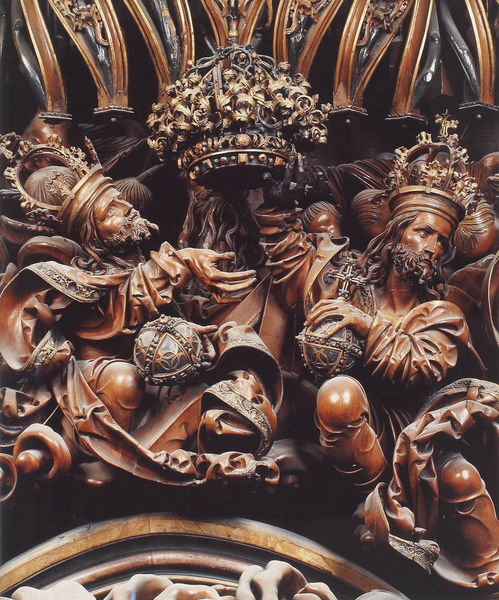
Titel: Hochaltar aus der Abteikirche Zwettl in Niederösterreich
Standort: Adamov (Adamsthal), Pfarrkirche St. Barbara (EU - Tschechische Republik - Südmähren)
Schlagwörter: mann, umhang, braun, holz, männer, tuch, bart, krone, könig, knie, fein, kreuz, schnitzerei, krönung, könige, geschnitzt, insignien, zepter, kronen, marienkrönung, reichsapfel, gewirr, reichsäfel